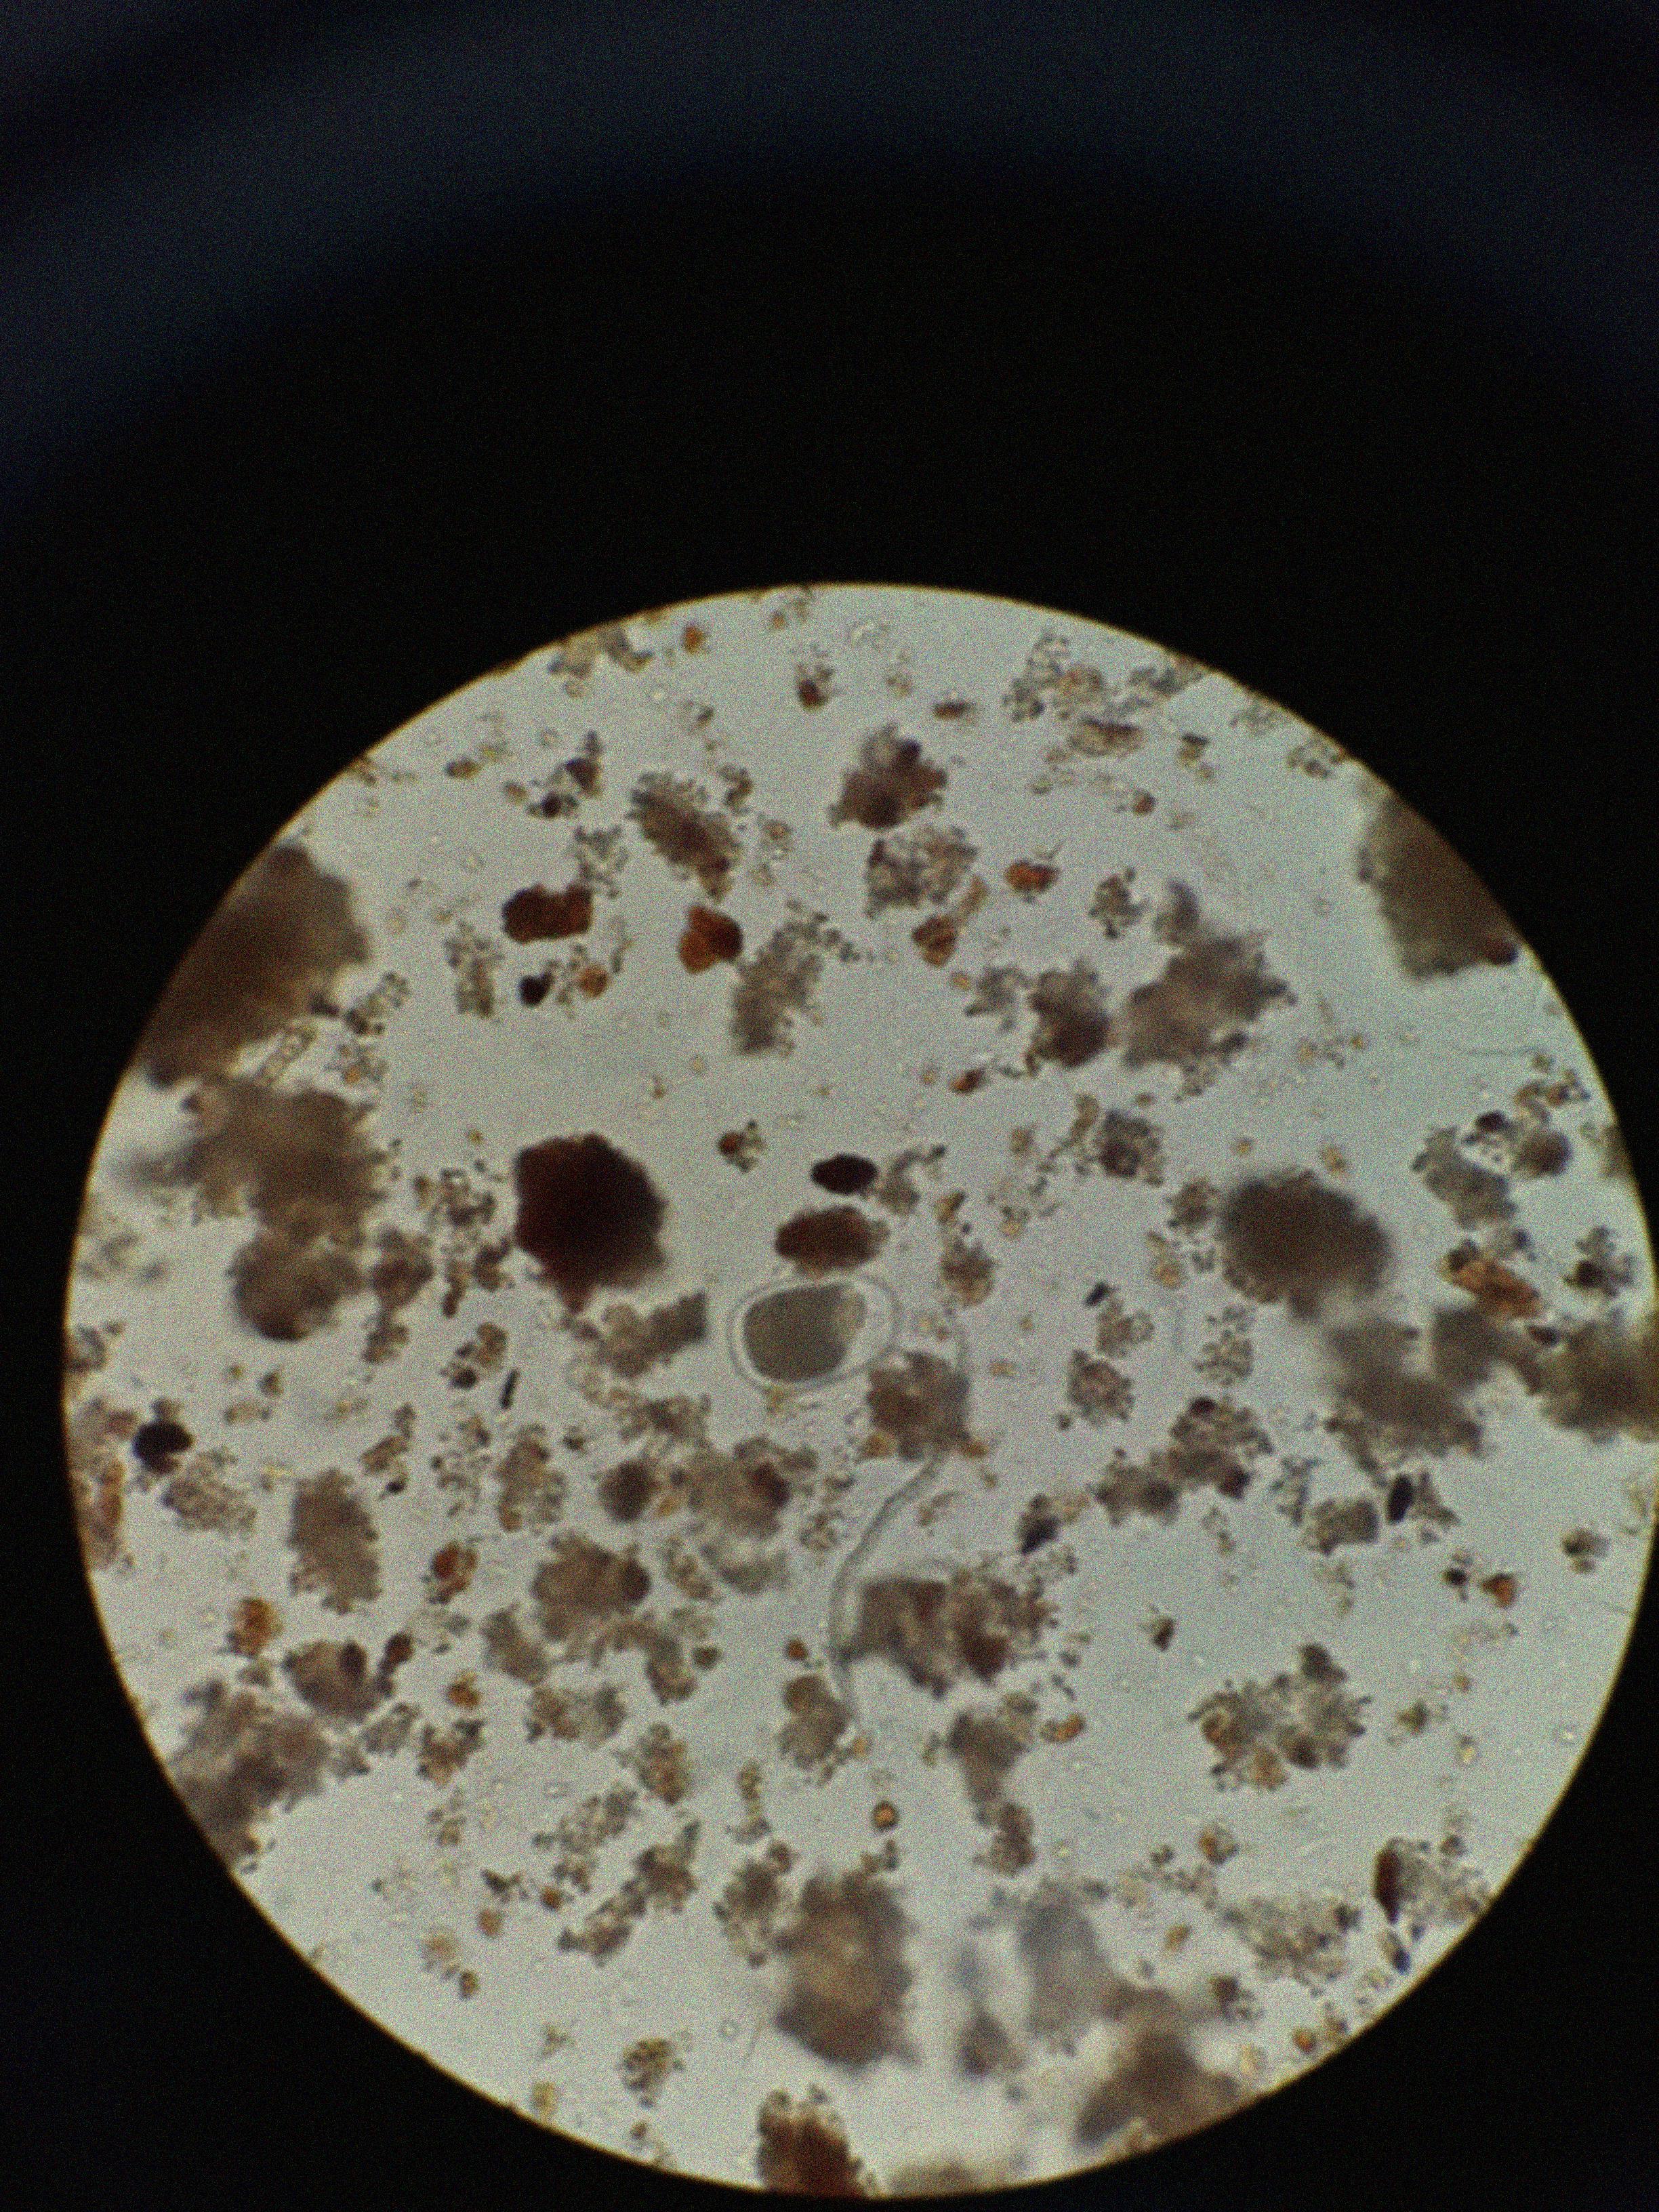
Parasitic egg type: Hookworm egg